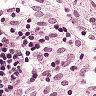
Metastatic tissue present: no